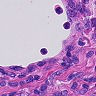
Metastatic tissue present: no